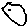
Label: smiley face